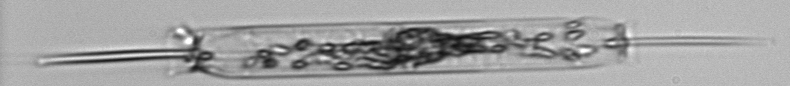
Label: Ditylum_brightwellii